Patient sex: M
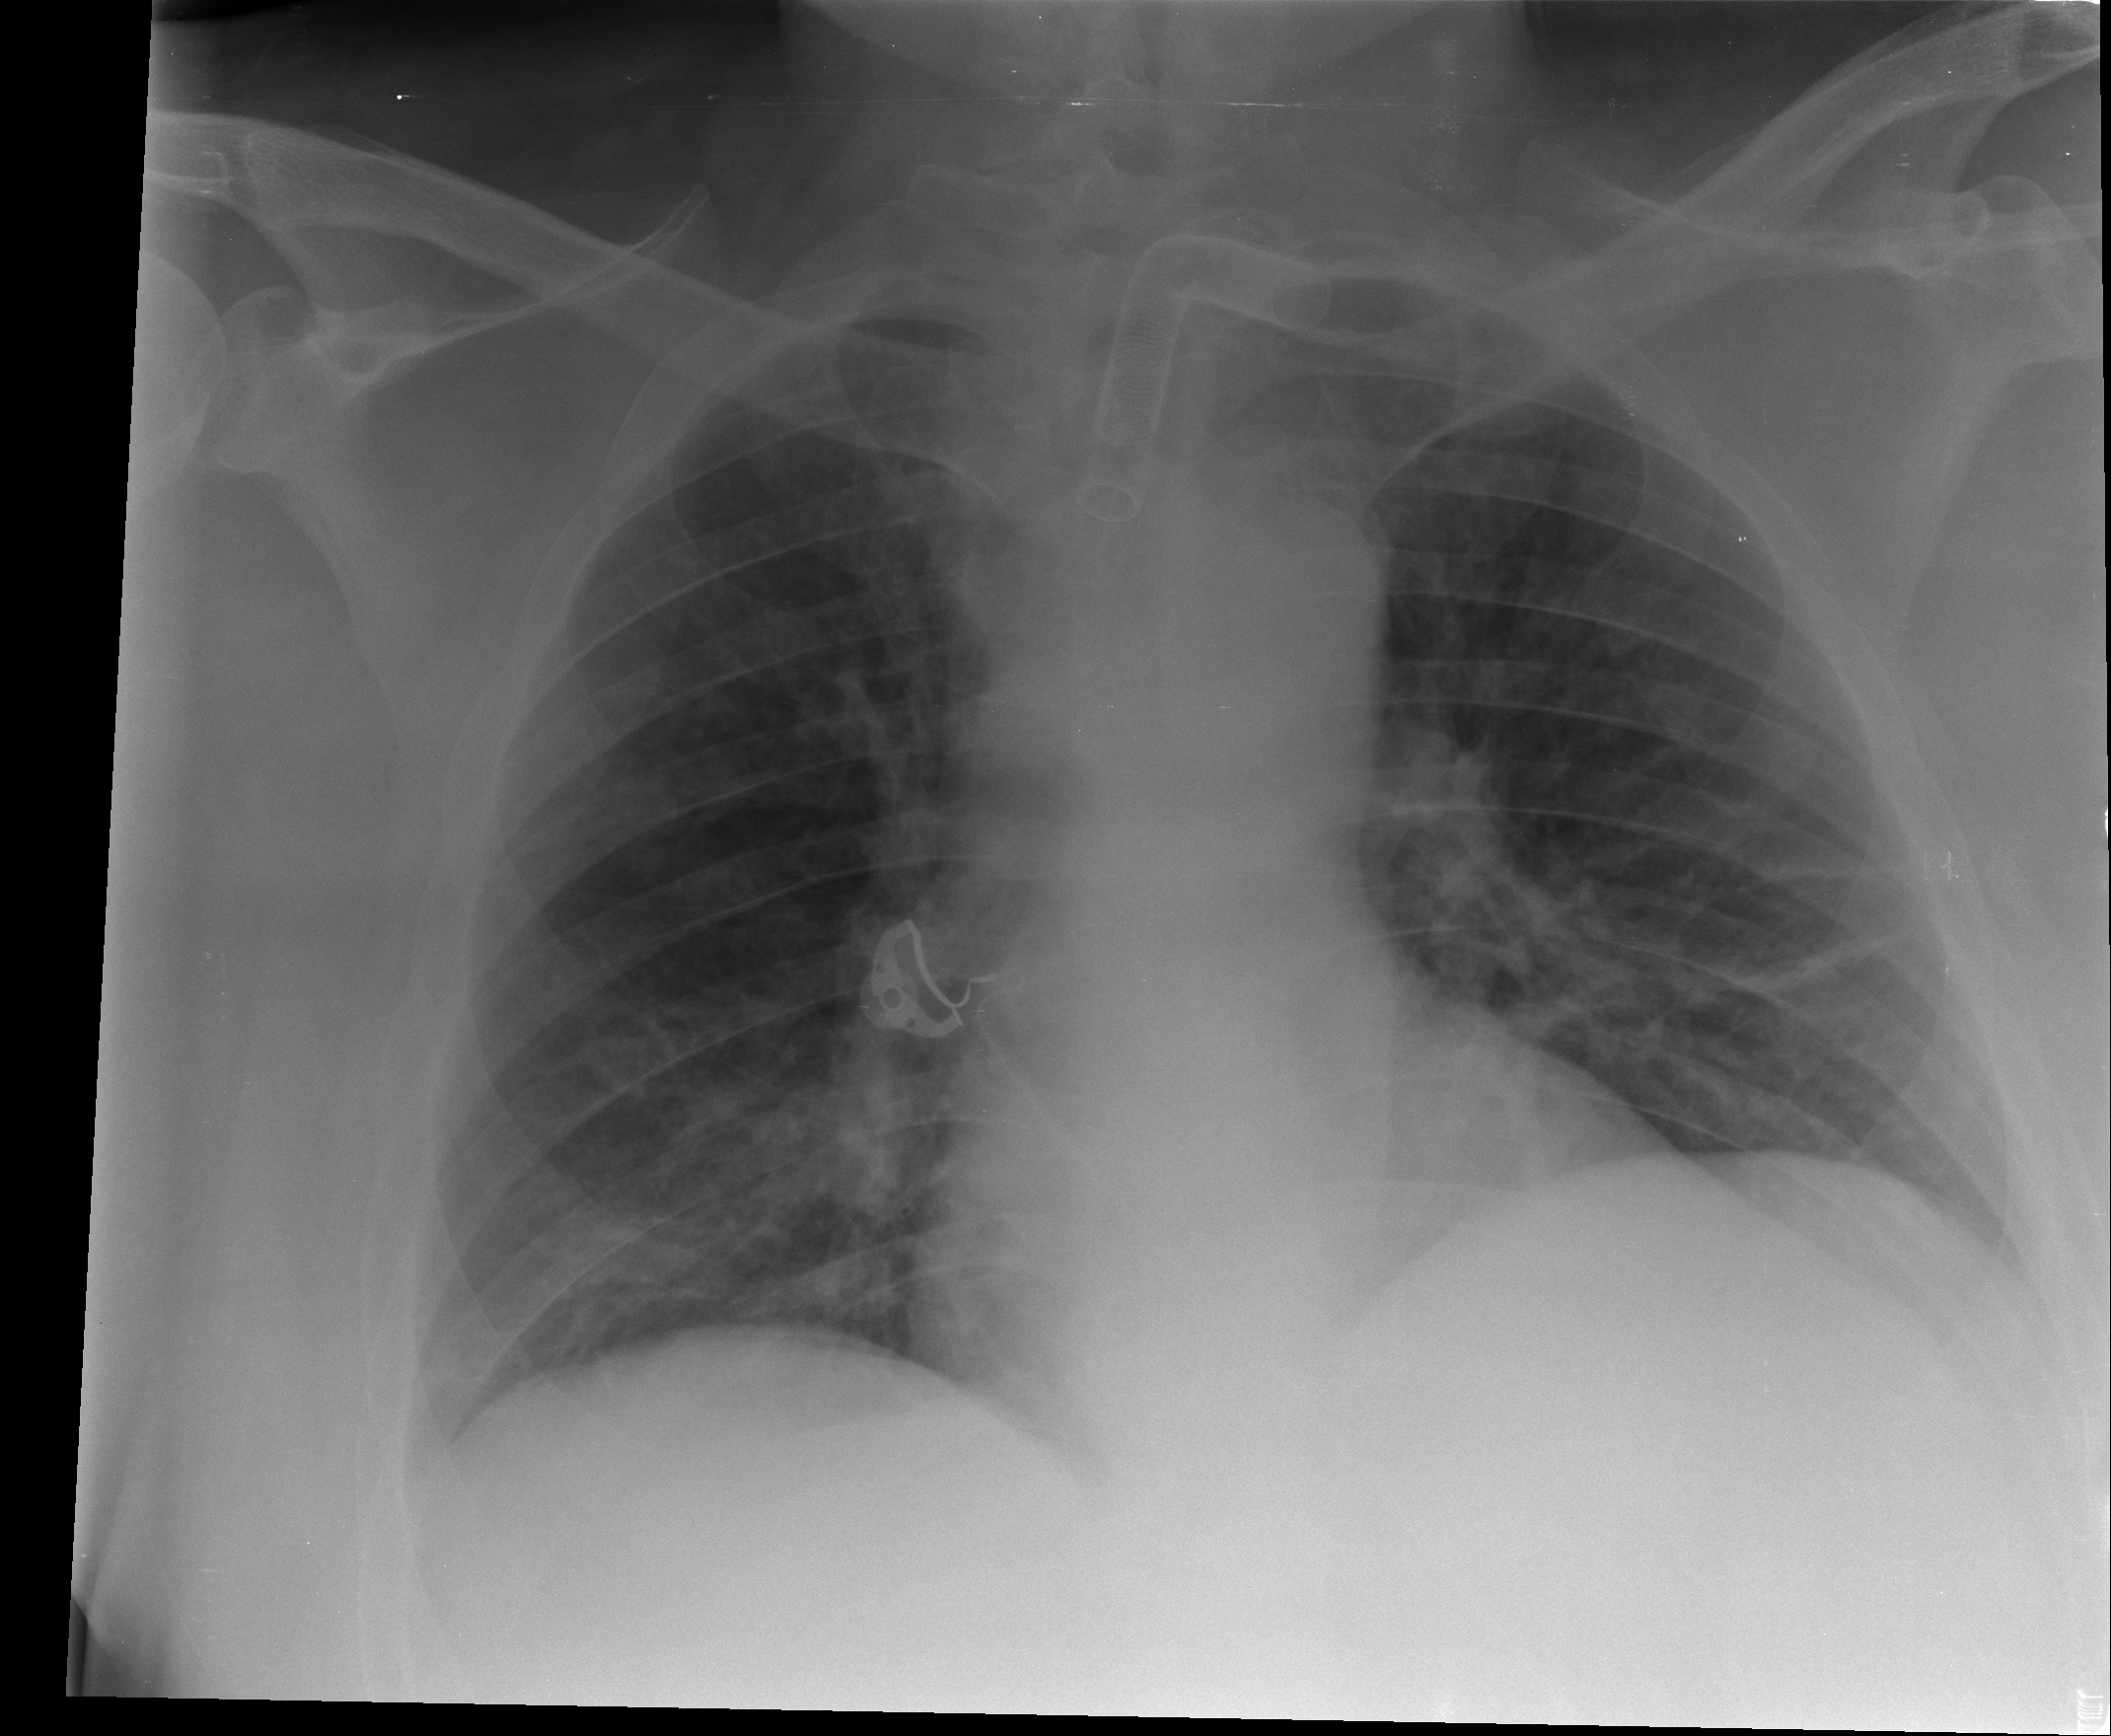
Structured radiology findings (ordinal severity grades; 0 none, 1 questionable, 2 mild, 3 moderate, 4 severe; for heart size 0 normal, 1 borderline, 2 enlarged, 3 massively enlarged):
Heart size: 1
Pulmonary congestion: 2
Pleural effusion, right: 0
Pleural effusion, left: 0
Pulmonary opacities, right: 0
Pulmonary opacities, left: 0
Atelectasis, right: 2
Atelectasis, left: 2